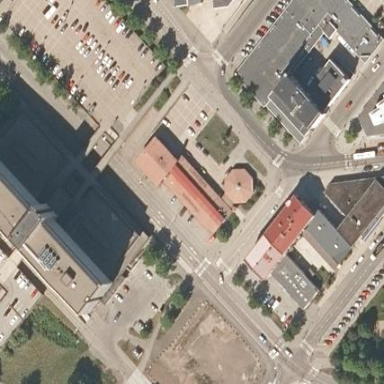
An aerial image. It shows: Retail building.